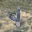
Label: 4